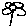
Label: flower